Aerial crown-view tile of a tropical tree (Barro Colorado Island, Panama), acquired 20250317:
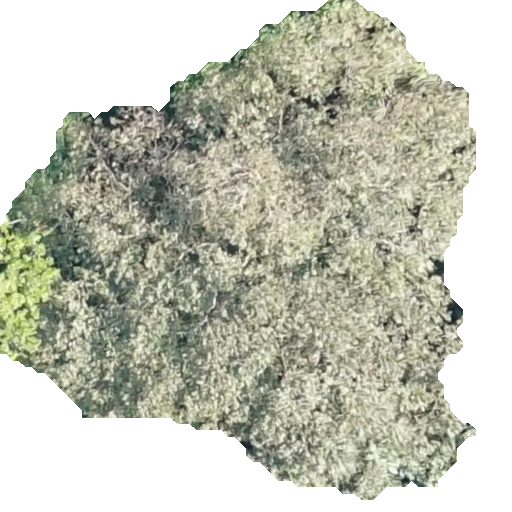
Species: Luehea seemannii
GBIF accepted scientific name: Luehea seemannii
Crown area: 250.381 m²